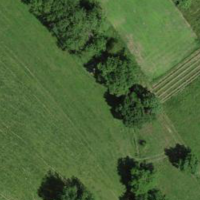
EUNIS habitat code: 25
Species observed at this site:
Alcedo atthis